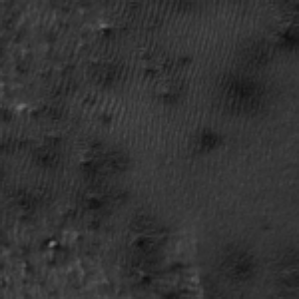
Label: frost